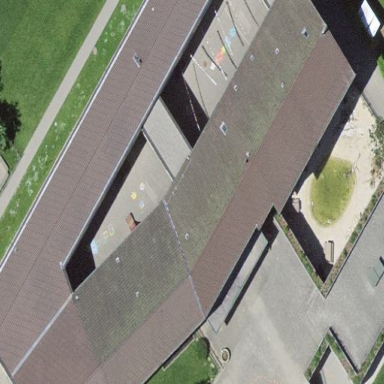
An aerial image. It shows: School building.